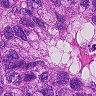
Metastatic tissue present: yes